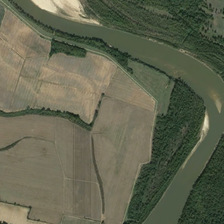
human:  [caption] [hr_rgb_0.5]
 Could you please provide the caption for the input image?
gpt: many green plants and several pieces of farmlands are in two sides of a curved river .

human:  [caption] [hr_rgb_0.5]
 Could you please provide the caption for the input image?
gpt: many green plants and several pieces of farmlands are in two sides of a curved river .

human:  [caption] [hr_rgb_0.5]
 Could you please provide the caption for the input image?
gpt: many green plants and several pieces of farmlands are in two sides of a curved river .

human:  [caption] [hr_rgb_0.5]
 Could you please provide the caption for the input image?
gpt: many green plants and several pieces of farmlands are in two sides of a curved river .

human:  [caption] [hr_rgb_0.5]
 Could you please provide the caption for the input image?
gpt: many green plants and several pieces of farmlands are in two sides of a curved river .